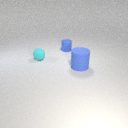
small cyan rubber sphere behind large blue rubber cylinder